Question: Getting this white gap between the orange and red.

If removing '<!DOCTYPE html>' the gap goes away but then it is not valid HTML. How to solve the orange-'wrap' to get the right height?
All code needed is here:
'''
<!DOCTYPE html>
<html lang="de">
<head>
<style type="text/css">
* {
margin: 0;
padding: 0;
}
.wrap {
border-bottom: solid 10px red;
}
img {
background-color: orange;
}
</style>
</head>
<body>
<div class="wrap">
<img src="https://www.webkit.org/blog-files/acid3-100.png" alt="" />
</div>
</body>
</html>
'''
Snippet and or <URL>
'''
* {
margin: 0;
padding: 0;
}
.wrap {
border-bottom: solid 10px red;
}
img {
background-color: orange;
}
'''
'''
<div class="wrap">
<img src="https://www.webkit.org/blog-files/acid3-100.png" alt="" />
</div>
'''
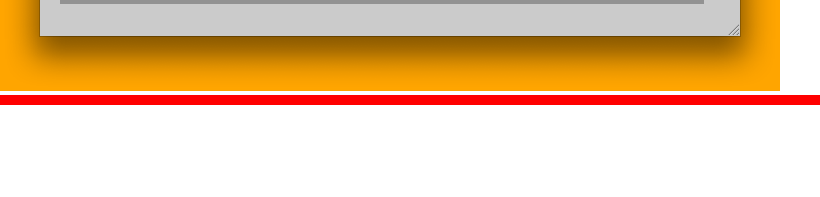
Answer: Just give 'display: block;' and 'margin: 0;' to all the elements like this:
'''
.wrap {
border-bottom: solid 10px red;
margin: 0 auto;
}
img {
background-color: orange;
display: block;
margin: 0;
}
'''
'''
* {
margin: 0;
padding: 0;
}
.wrap {
border-bottom: solid 10px red;
margin: 0 auto;
}
img {
background-color: orange;
display: block;
margin: 0;
}
'''
'''
<div class="wrap">
<img src="https://www.webkit.org/blog-files/acid3-100.png" alt="" />
</div>
'''